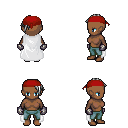
a pixel art fantasy rpg character, female body template, human, dark skin, white cape, teal pants, white long mohawk hairstyle, red bandana, metal gloves, four views (front, back, left, right), 2x2 character sprite sheet, small pixel art, hard edges, no anti-aliasing